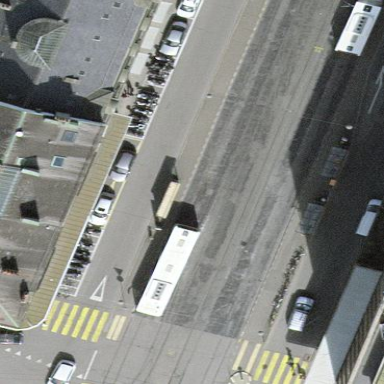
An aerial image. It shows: Asphalt platform for public transport.